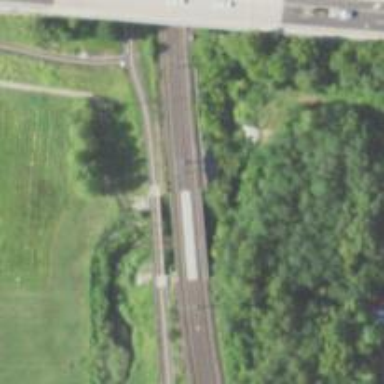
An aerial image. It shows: Bridge over cycleway.